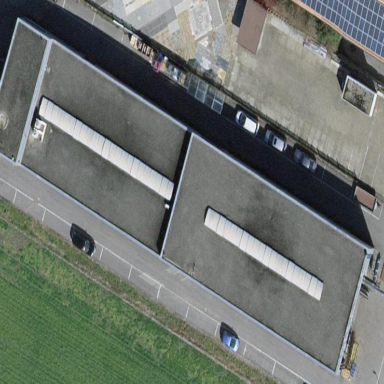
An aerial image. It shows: Industrial building.